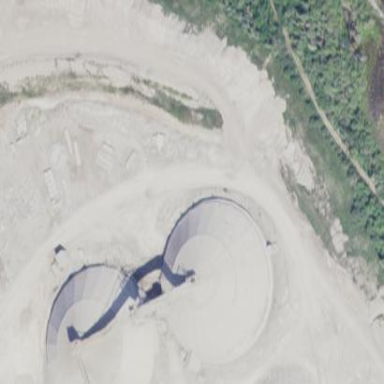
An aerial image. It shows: Silo building.